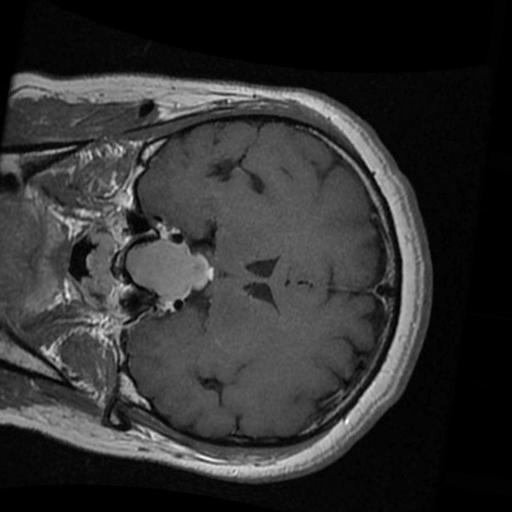
Label: brain_tumor